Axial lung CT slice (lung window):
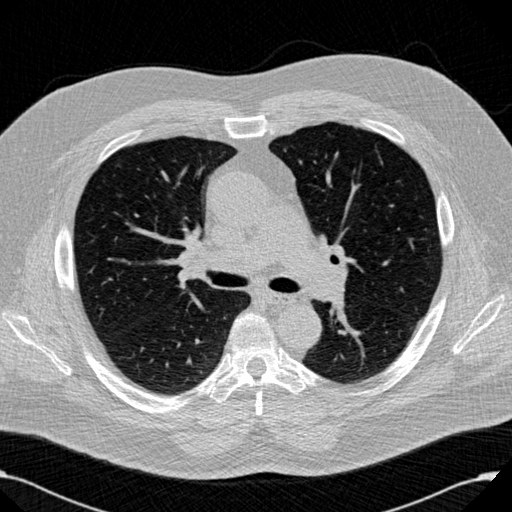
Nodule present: no